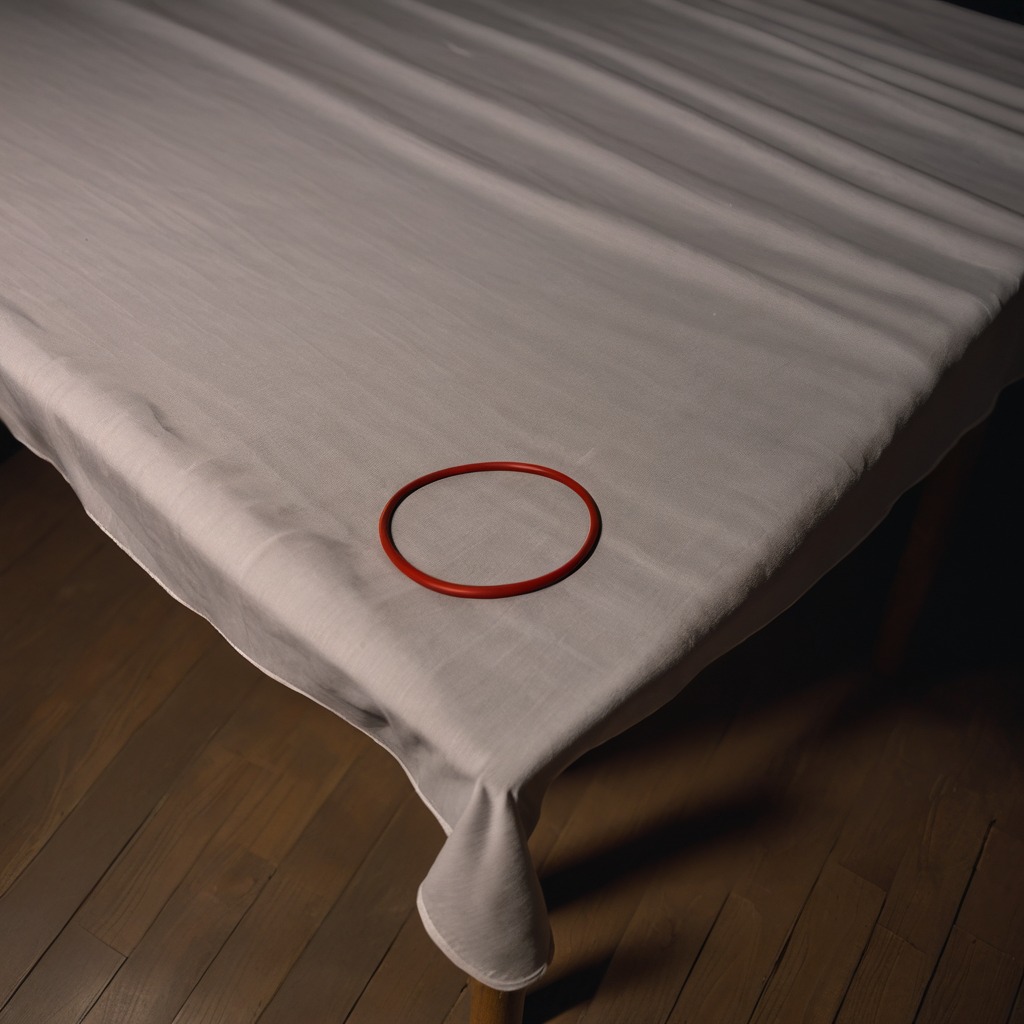
A rubber O-ring is lying on a wooden table inside a workshop at night.